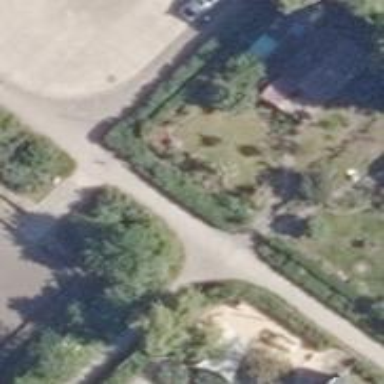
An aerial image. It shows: Compacted footway.